七年级 · 度量几何学
如图, 某市有一块长为 $(3 a+b)$ 米, 宽为 $(2 a+b)$ 米的长方形地块, 规划部门计划将阴影部分进行绿化, 中间将修建一座雕像, 则绿化的面积是多少平方米? 并求出当 $a=6, b=4$ 时的绿化面积.

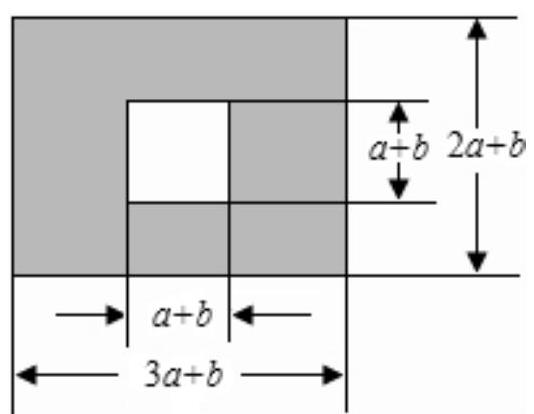
答案: 解【答案】解: $S{\text {阴影 }}=(3 a+b)(2 a+b)-(a+b)^{2}$

$$
=6 a^{2}+3 a b+2 a b+b^{2}-a^{2}-2 a b-b^{2}
$$

$=5 a^{2}+3 a b($ 平方米 $)$,

当 $a=6, b=4$ 时,

$5 a^{2}+3 a b=5 \times 36+3 \times 6 \times 4=180+72=252$ (平方米).

【解析】本题考查了列代数式、代数式求值、整式的混合运算, 准确列出阴影部分面积的表达式是解题的关键.

长方形的面积 $=(3 a+b)(2 a+b)$, 中间部分面积 $(a+b)(a+b)$, 阴影部分面积等于长方形面积-中间部分面积，化简出结果后，把 $a 、 b$ 的值代入计算.